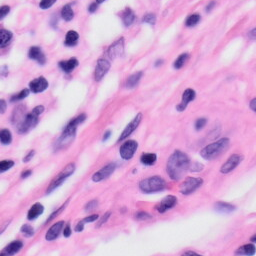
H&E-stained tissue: Skin